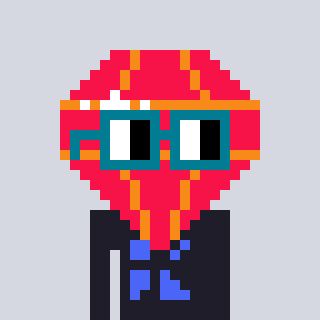
a pixel art character with square dark green glasses, a red diamond-shaped head and a grayscale-colored body on a cool background